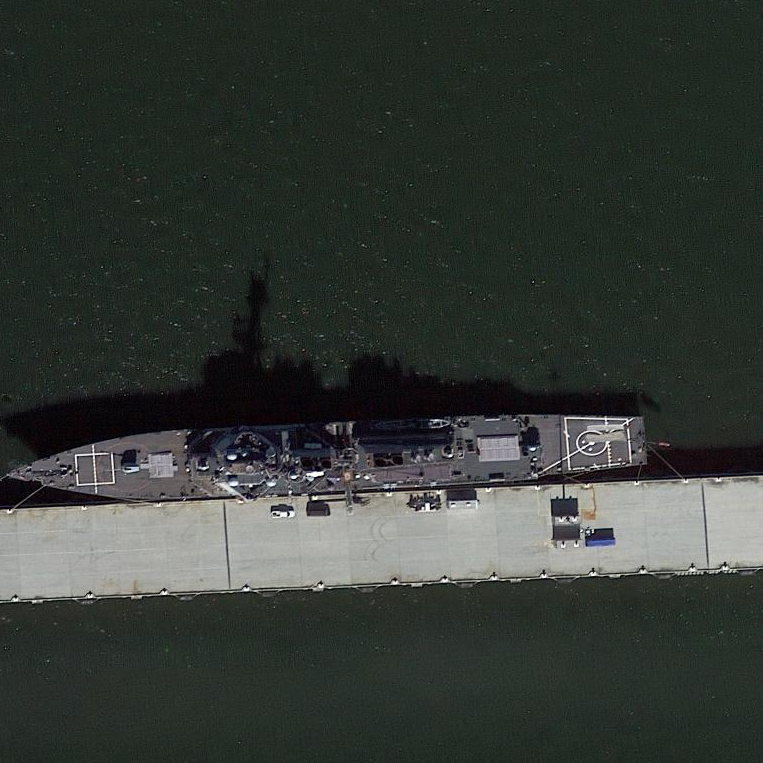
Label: Arleigh_Burke-class_destroyer